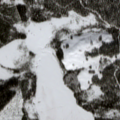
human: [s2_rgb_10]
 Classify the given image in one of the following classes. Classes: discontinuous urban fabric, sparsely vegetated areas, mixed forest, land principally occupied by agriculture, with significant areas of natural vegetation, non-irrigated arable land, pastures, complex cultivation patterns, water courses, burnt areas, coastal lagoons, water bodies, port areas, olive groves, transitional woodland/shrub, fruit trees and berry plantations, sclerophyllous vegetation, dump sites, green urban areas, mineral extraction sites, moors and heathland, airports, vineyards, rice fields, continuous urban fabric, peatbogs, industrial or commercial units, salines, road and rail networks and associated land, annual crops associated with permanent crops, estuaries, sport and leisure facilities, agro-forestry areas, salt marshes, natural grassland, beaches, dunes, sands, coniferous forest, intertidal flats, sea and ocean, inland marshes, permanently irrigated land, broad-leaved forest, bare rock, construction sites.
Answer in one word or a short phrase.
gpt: coniferous forest, transitional woodland/shrub, peatbogs, water bodies